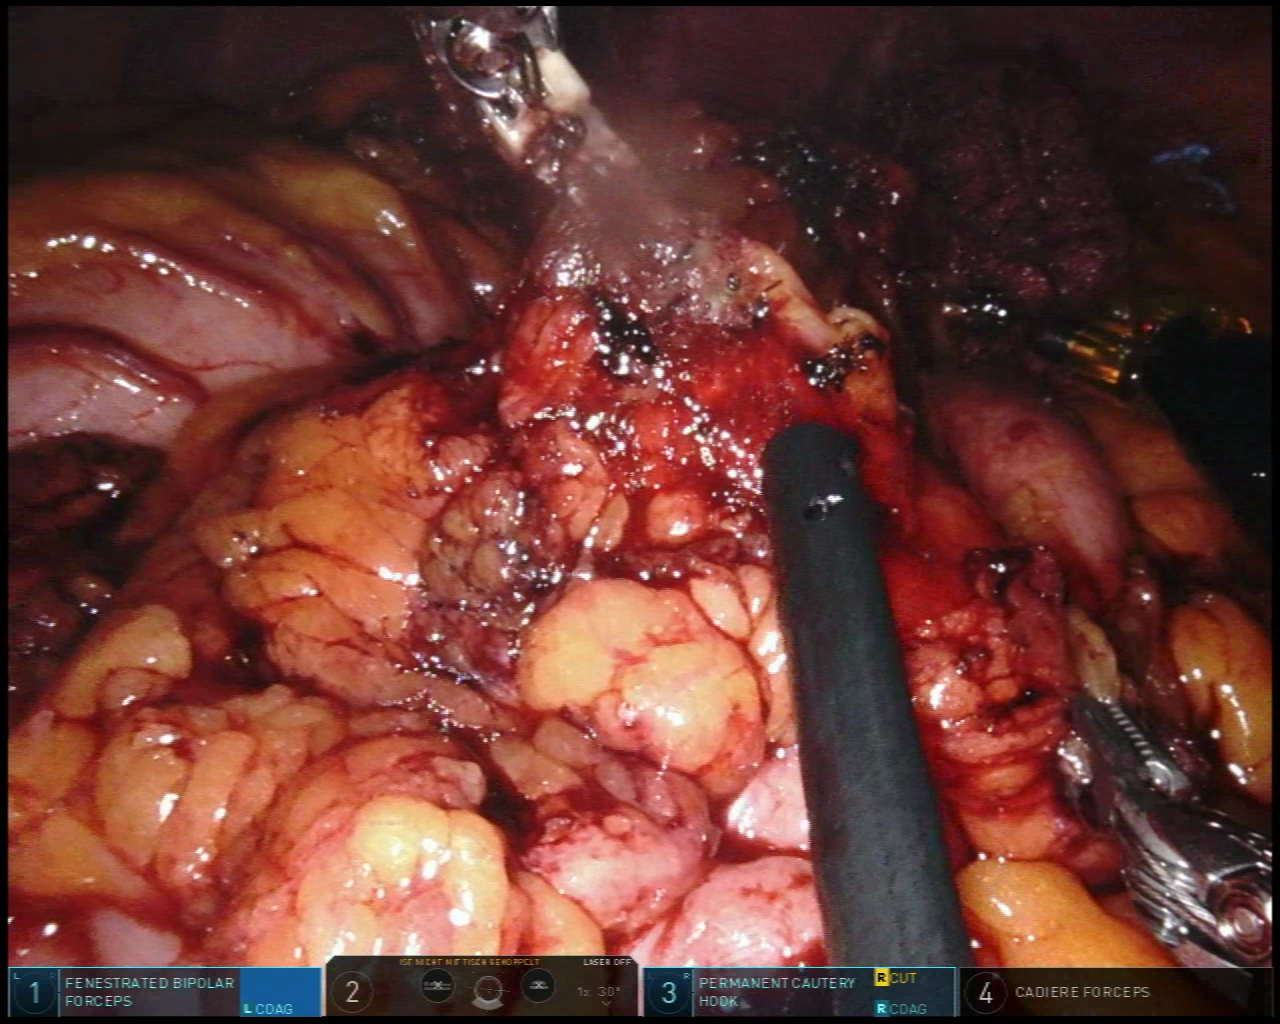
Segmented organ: stomach
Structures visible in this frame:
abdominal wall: yes
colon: yes
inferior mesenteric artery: no
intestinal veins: no
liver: no
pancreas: no
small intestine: no
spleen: no
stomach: yes
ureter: no
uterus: no
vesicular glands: no